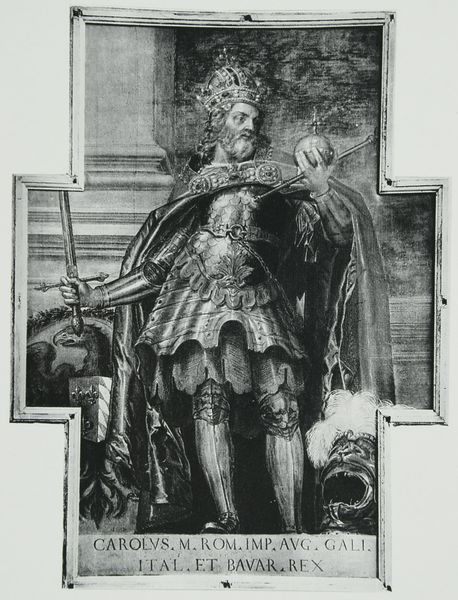
Titel: Deckengemälde von Karl d. Gr. in der Residenz München
Künstler: Peter Candid
Institution: verschollen
Schlagwörter: adler, dunkel, feder, fuß, hand, himmel, mann, meer, schatten, umhang, vogel, weiß, ausschnitt, brust, frankreich, geste, grau, hintergrund, holz, kleid, licht, mund, nase, pfeiler, schmuck, schwarz, säule, zeichnung, blick, gürtel, obst, tier, wolke, rock, alt, bart, gesichter, architektur, arm, augen, falten, federn, gesicht, rahmen, sockel, stein, vollbart, hände, portrait, porträt, figur, gewand, gold, mantel, pose, reich, stoff, krone, frucht, federbusch, apfel, schrift, italien, schuhe, stab, kette, mauer, pilaster, kaiser, könig, inschrift, glanz, metall, überwurf, knie, foto, photographie, name, schnalle, eisen, schild, panzer, offen, unterrock, bayern, kreuz, dom, ideal, denkmal, schienbein, druck, radierung, stich, schwarzweiß, schwert, text, waffe, beschriftung, kugel, helm, manschetten, stiefel, herrscher, ritter, rüstung, rom, photo, wappen, brustpanzer, harnisch, halbprofil, untersicht, unterarm, mittelalter, krönung, ritterrüstung, schienen, löwe, macht, gurt, helmbusch, karl, sporen, lilien, erinnerung, kaiserkrone, wort, insignien, ornat, zepter, szepter, federhelm, monument, ehrung, latein, lateinisch, karl der große, stick, augustus, grua, protrait, aachen, altes reich, kreuzförmig, beinkleid, fiebel, reichsapfel, imperator, wappentier, kaiserkrönung, aug, reichsadler, carolus, heiliges römisches reich, reichsinsignien, rex, reichskrone, unterarme, carlos, kleidugn, chef, magnus, abkürzung, abkürzungen, bavar., beinschoner, dom zu aachen, gali, herrscger, idealisierend, imp, imp., insignien der macht, ital, ital., kriegshelm, mantelschließen, reichsschwert, schienbeinpanzer, wapen, kaiser karl, recihsapfel